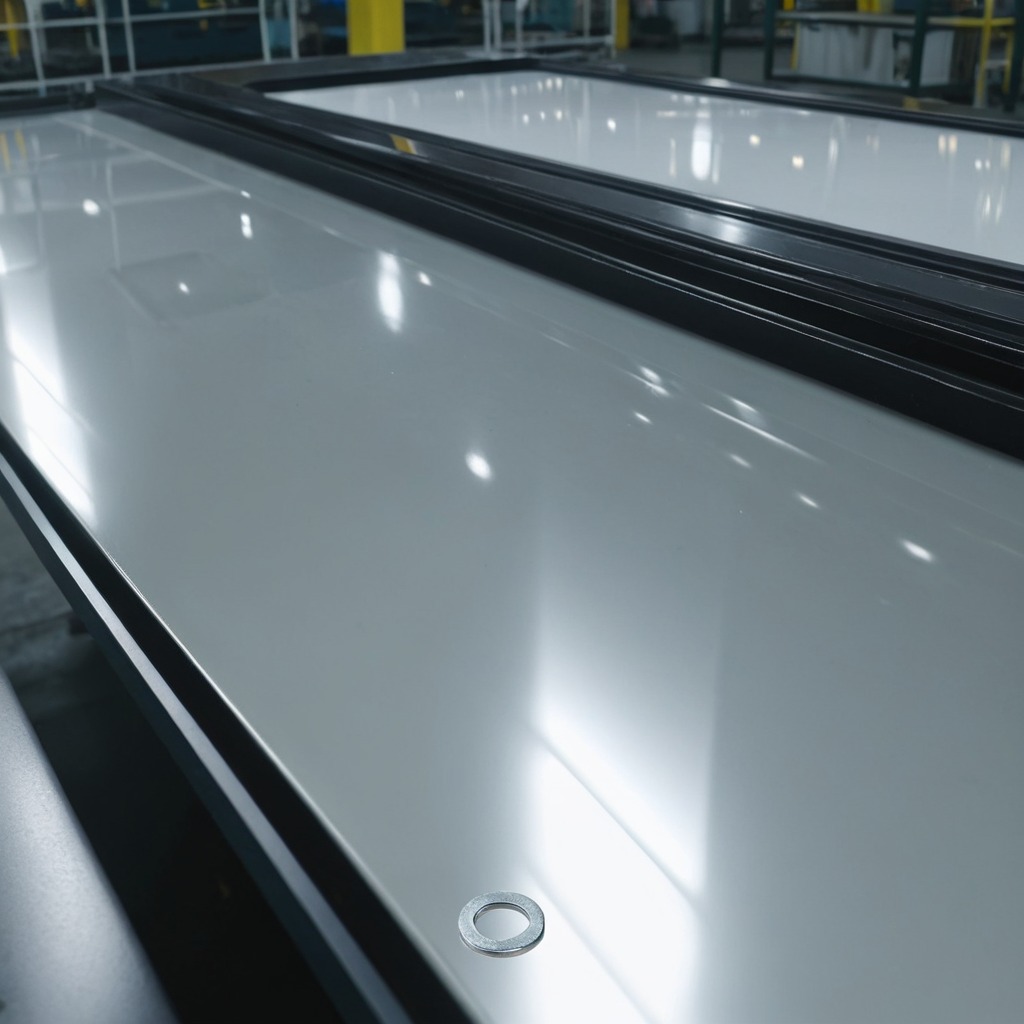
A flat metal washer is lying on the table in a ship maintenance bay industrial lighting.